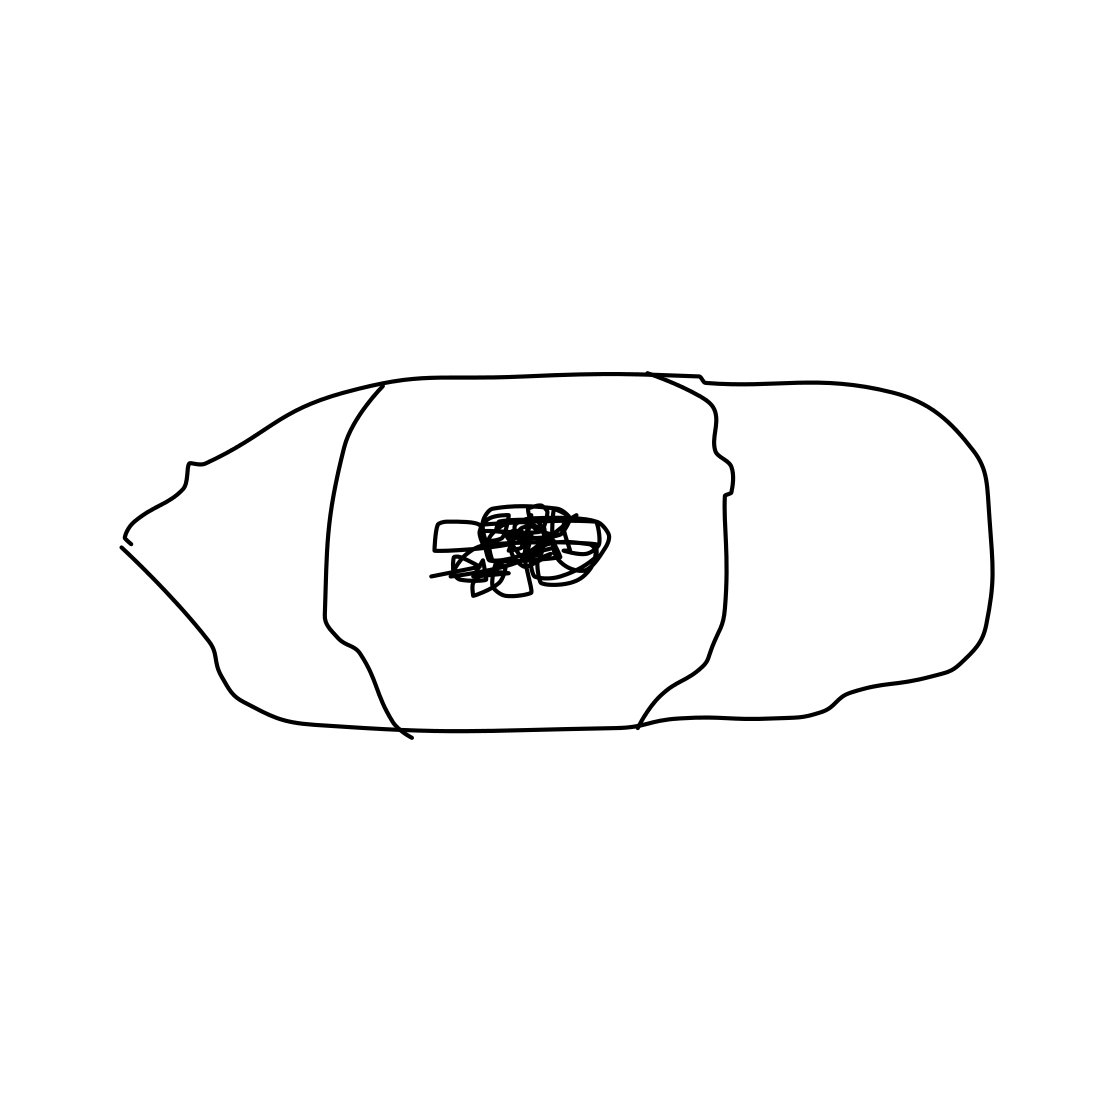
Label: eye